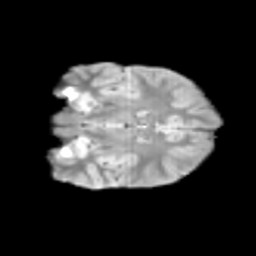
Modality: T2w
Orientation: coronal
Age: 12
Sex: female
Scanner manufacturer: siemens
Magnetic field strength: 3 T
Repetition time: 3.8 s
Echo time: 0.07 s